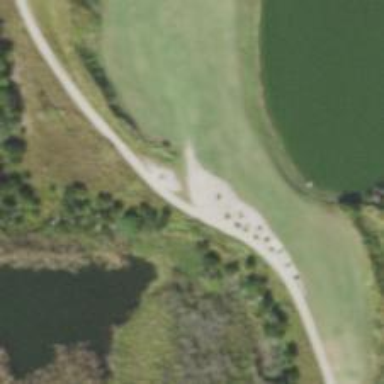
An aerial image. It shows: Path used for both walking and golf.